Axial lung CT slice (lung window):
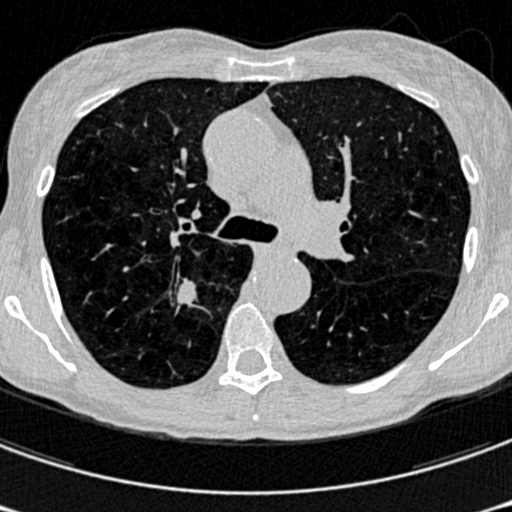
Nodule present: yes
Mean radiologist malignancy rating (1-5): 4.75